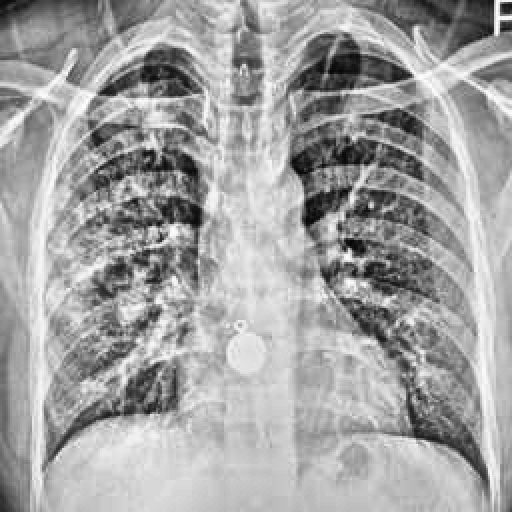
Finding: TUBERCULOSIS